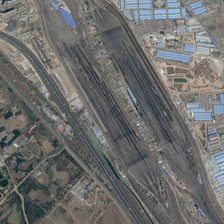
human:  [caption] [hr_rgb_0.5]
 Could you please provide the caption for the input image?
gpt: many blue buildings and some green plants are in two sides of a railway station .

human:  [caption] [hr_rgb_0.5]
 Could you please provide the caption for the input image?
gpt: many blue buildings and some green plants are in two sides of a railway station .

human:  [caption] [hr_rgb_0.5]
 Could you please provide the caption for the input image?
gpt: many blue buildings and some green plants are in two sides of a railway station .

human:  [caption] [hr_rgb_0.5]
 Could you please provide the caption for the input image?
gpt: many blue buildings and some green plants are in two sides of a railway station .

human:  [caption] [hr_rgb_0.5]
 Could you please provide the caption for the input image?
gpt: many blue buildings and some green plants are in two sides of a railway station .